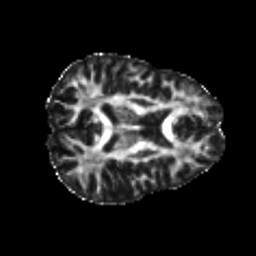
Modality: FA
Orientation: axial
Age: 24
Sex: female
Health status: healthy
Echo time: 0.074 s